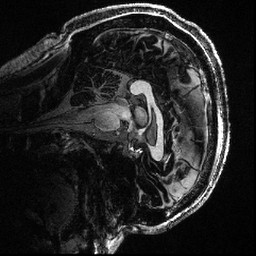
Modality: T1w
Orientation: sagittal
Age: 25
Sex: male
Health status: healthy
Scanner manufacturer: siemens
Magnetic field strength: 7 T
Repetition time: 4.3 s
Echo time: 0.00227 s